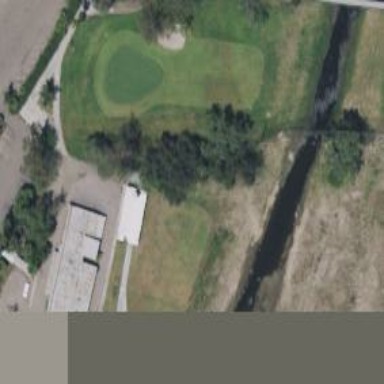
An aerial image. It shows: Driving range for golf practice.